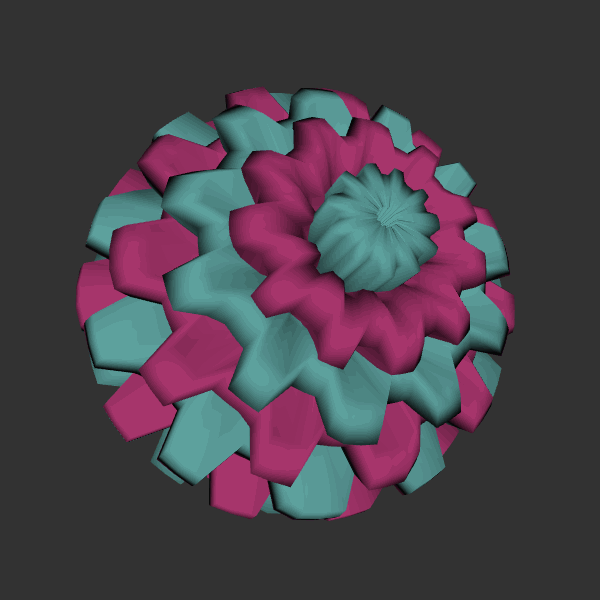
Background: dark